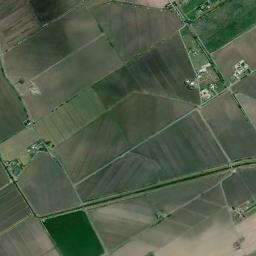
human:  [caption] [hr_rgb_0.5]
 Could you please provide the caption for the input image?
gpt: There are many rectangular farmlands of different sizes .

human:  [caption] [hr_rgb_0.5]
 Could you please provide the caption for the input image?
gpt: More than ten green and tan mixed rectangular farmlands of different sizes .

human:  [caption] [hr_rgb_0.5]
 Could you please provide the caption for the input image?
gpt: Some rectangular farmlands of different sizes are arranged in neat rows and some houses are surrounded by these farmlands .

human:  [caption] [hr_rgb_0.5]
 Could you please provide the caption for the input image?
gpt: There are some light green and bare rectangular farmland .

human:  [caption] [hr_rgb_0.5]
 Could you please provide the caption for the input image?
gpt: There are some green rectangular farmlands and buildings .